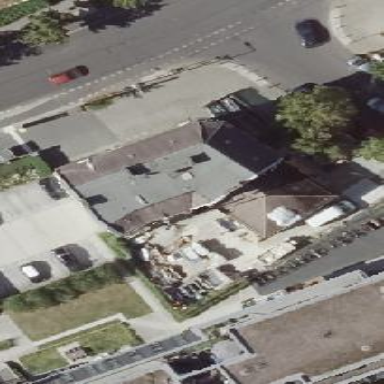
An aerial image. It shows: Building consisting of apartments with double saltbox roof shape.